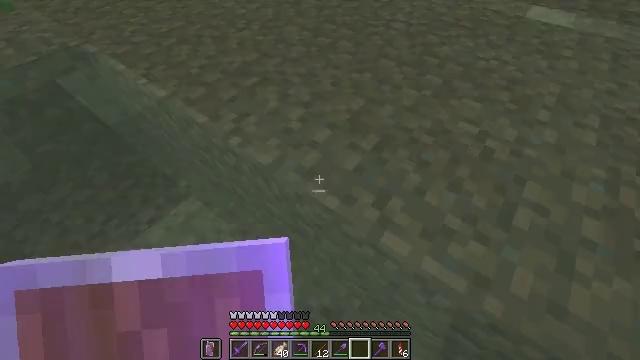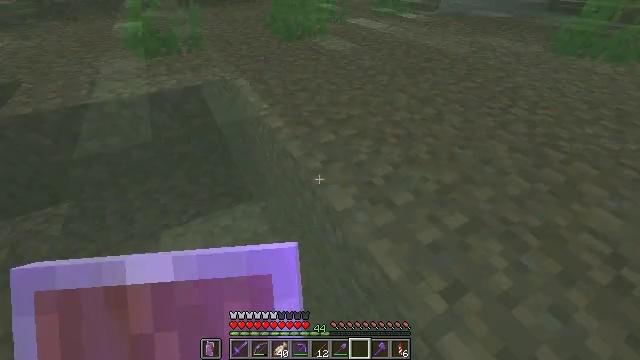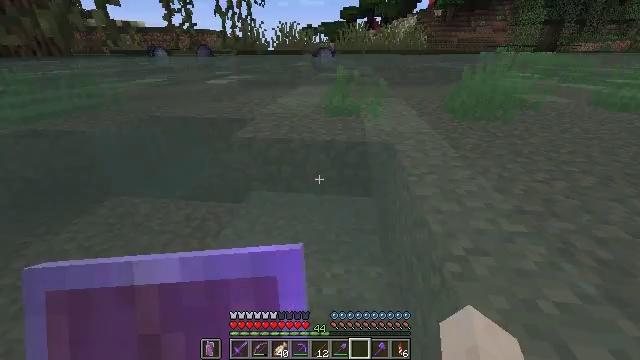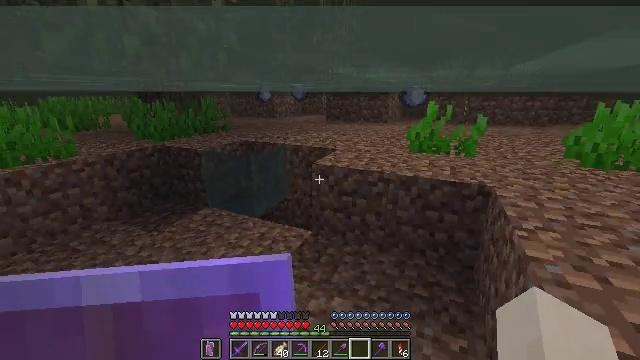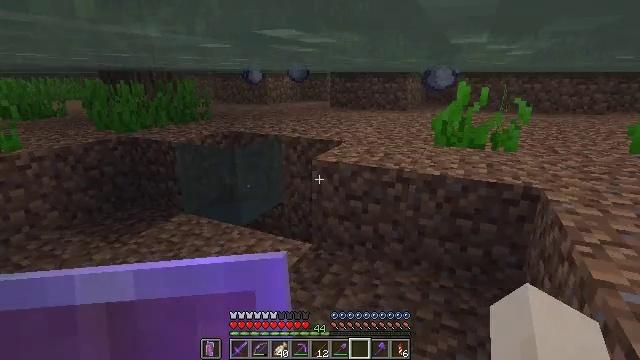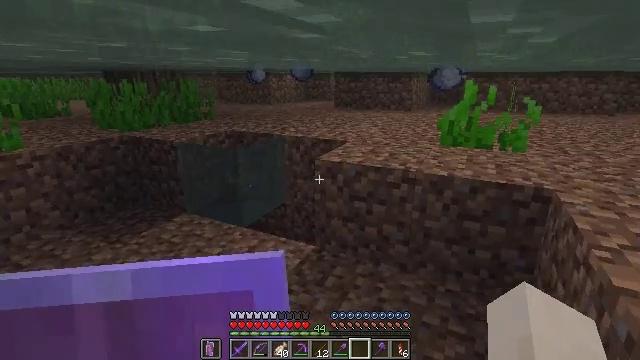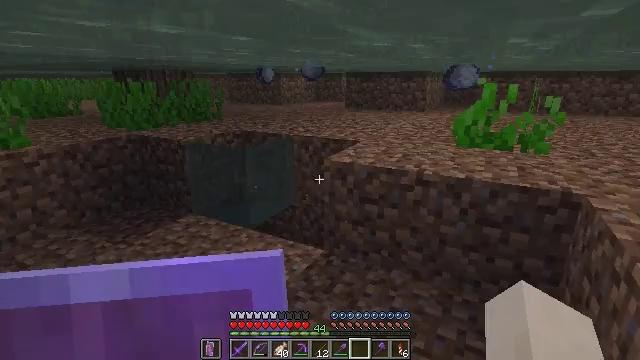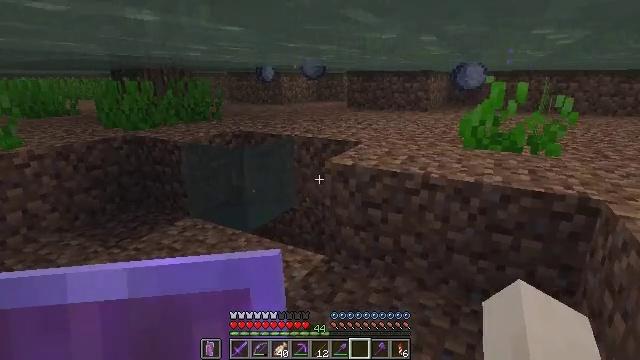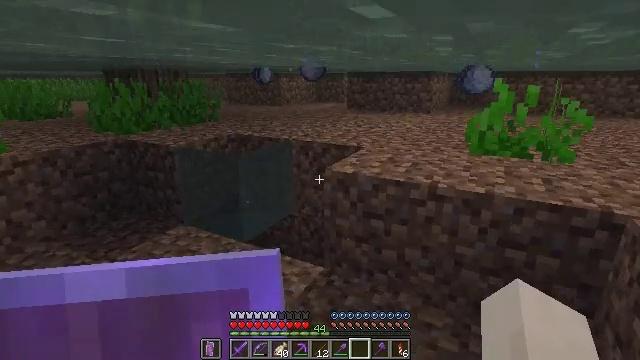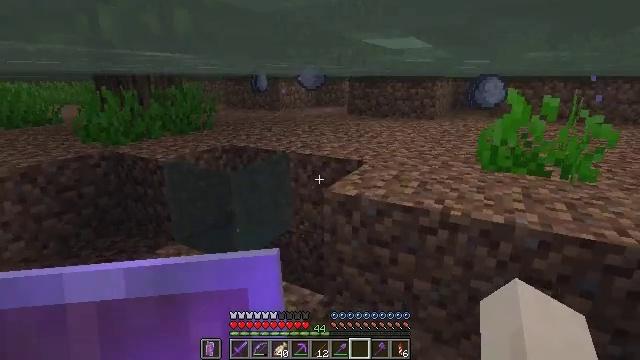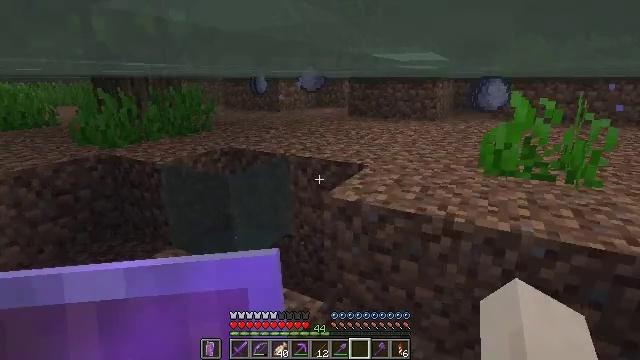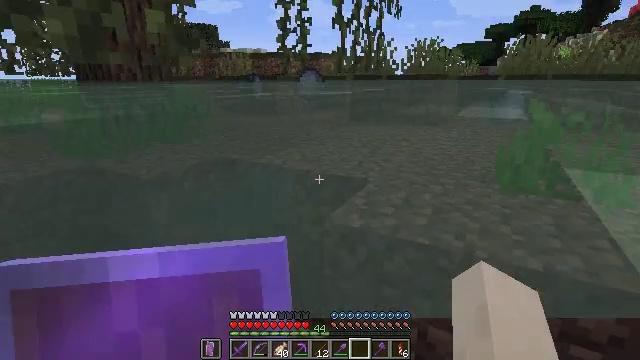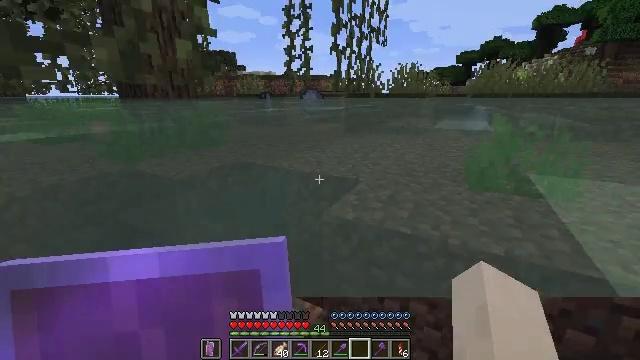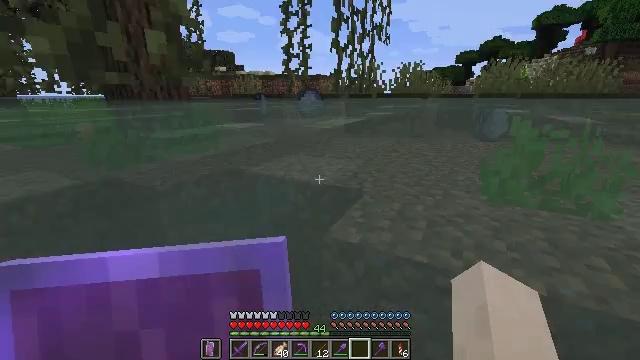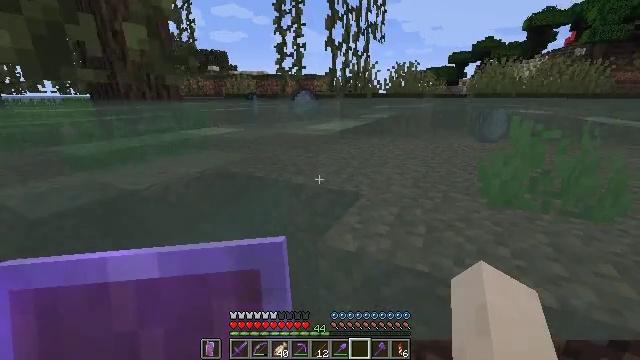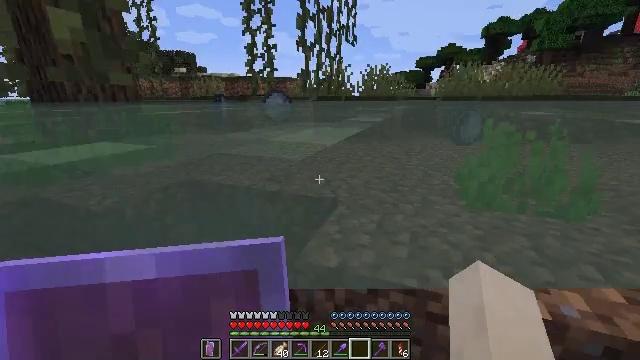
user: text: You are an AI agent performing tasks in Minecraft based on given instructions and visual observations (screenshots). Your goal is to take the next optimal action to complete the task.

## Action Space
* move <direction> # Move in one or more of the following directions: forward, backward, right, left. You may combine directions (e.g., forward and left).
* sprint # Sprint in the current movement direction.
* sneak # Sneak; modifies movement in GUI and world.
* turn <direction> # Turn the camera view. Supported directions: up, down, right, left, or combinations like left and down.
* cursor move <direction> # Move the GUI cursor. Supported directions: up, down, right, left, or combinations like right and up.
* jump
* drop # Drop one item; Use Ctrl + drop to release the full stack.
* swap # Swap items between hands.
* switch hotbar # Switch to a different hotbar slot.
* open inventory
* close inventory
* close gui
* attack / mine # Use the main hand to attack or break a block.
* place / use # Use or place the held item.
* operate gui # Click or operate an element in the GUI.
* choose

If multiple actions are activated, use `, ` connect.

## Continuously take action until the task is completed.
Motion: motion action
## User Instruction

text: Break the clay block to collect it.
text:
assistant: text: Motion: turn left and up
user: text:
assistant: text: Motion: move forward, turn left and up
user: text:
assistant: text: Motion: move forward, turn left and up
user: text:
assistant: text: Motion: move forward
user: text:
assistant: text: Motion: move forward
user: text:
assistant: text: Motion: move forward, turn left, jump
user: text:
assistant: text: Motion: move forward, jump
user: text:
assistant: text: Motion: move forward, jump
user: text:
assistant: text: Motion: move forward, jump
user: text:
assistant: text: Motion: move forward
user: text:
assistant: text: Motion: move forward
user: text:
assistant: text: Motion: move forward
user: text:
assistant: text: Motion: move forward
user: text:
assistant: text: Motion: move forward, turn right
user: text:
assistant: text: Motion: move forward, turn right
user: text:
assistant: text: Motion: move forward, turn right
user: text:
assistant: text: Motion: move forward, turn right
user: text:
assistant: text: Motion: move forward
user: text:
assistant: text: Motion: move forward
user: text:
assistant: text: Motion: move forward, turn left
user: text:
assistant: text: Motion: move forward, turn left
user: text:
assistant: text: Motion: move forward
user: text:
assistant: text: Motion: move forward
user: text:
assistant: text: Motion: move forward, turn left and down
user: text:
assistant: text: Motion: move forward
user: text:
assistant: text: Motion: move forward, turn left, jump
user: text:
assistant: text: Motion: move forward, turn left, jump
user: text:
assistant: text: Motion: move forward, turn left, jump
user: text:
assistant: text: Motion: move forward, turn left, jump
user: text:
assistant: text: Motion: move forward, jump